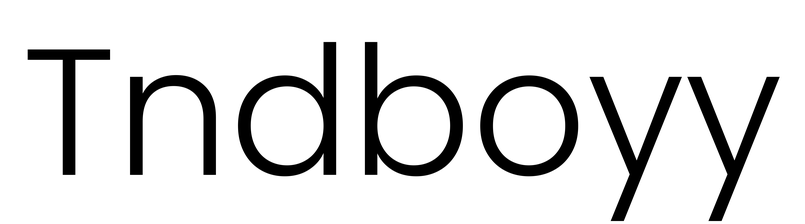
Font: Poppins-Light